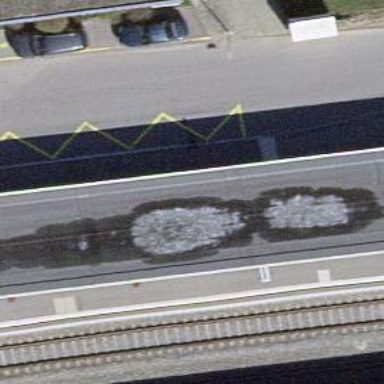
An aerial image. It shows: Platform for public transport. The platform is located by the road.